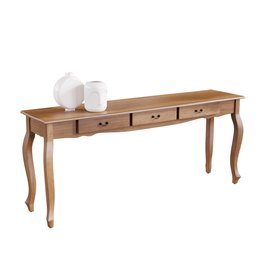
Label: furniture